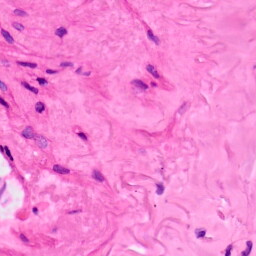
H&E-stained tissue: Lung